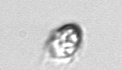
Label: Mesodinium